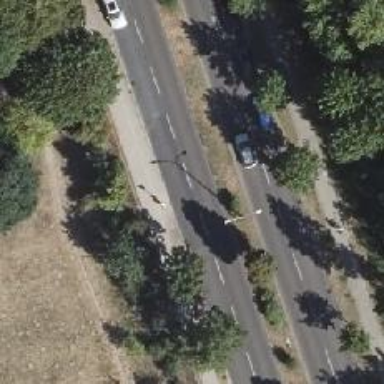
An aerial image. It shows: Primary road with asphalt surface.